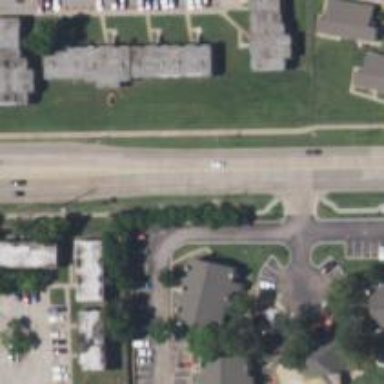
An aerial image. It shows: Tertiary road with separate sidewalk.